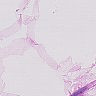
Metastatic tissue present: no